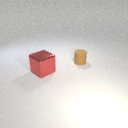
large red metal cube to the left of small brown rubber cylinder